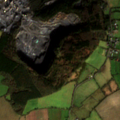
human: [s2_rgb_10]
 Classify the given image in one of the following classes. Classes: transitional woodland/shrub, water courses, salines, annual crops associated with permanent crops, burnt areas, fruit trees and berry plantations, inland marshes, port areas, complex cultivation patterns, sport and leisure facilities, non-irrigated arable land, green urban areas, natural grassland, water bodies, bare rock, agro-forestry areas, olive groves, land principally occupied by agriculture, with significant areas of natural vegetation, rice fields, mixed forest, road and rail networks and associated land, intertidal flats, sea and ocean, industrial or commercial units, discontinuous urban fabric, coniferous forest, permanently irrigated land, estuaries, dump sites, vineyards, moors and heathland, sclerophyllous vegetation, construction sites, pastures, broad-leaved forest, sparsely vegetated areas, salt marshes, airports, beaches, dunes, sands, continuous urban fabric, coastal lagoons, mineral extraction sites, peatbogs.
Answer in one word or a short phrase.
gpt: mineral extraction sites, non-irrigated arable land, pastures, coniferous forest